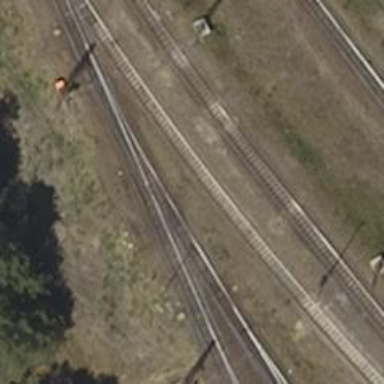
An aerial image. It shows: Railway yard used for servicing trains.